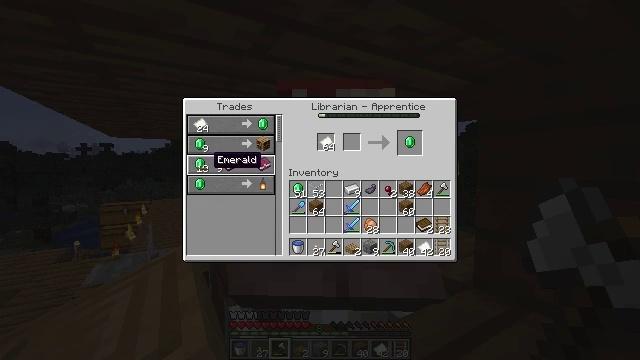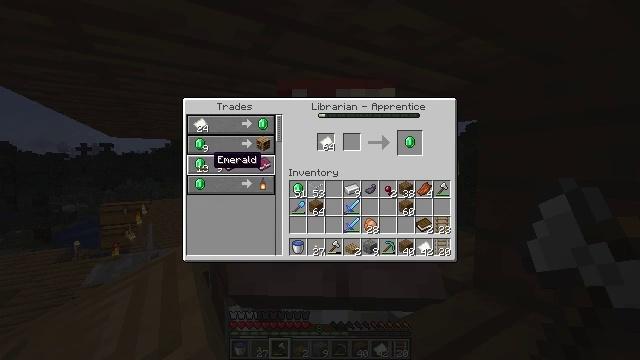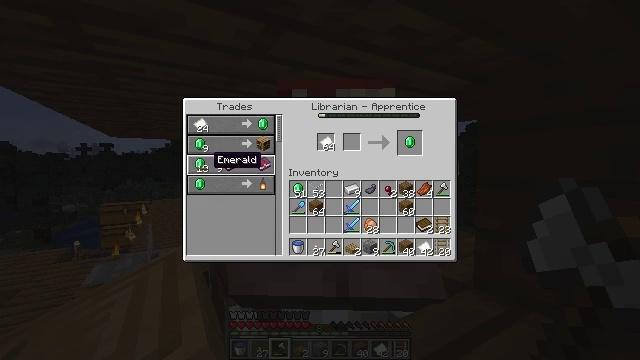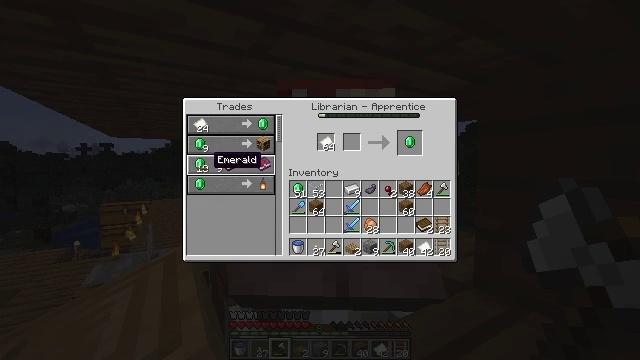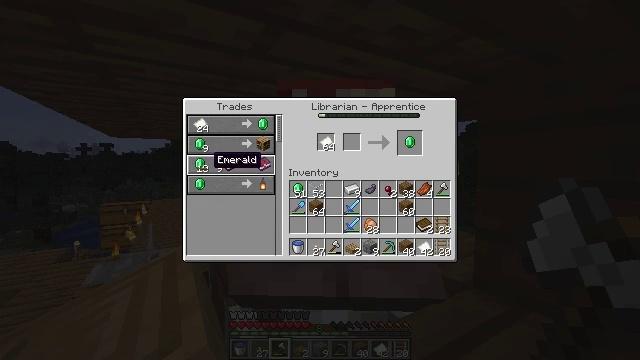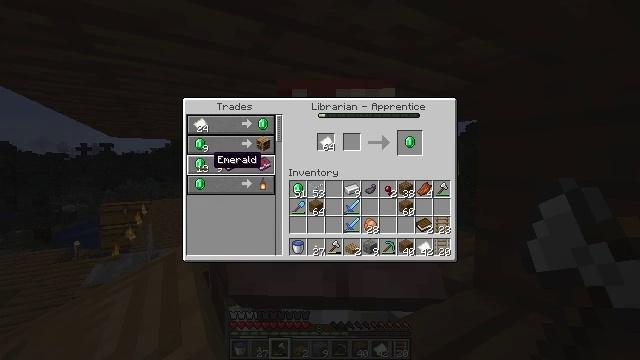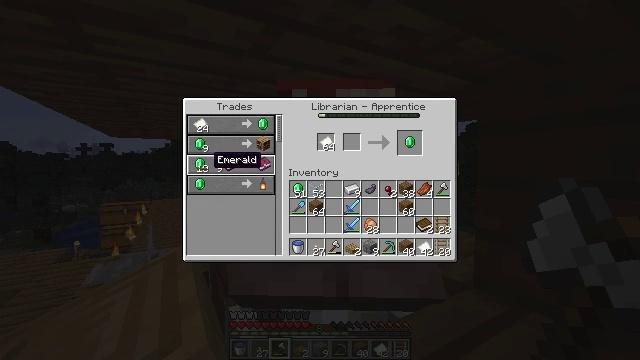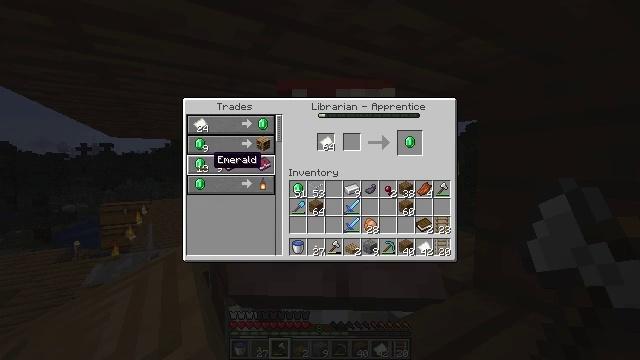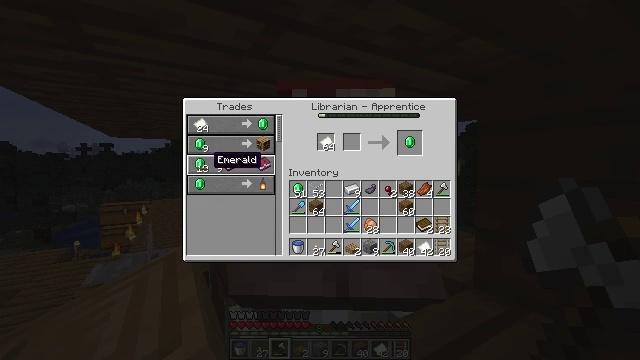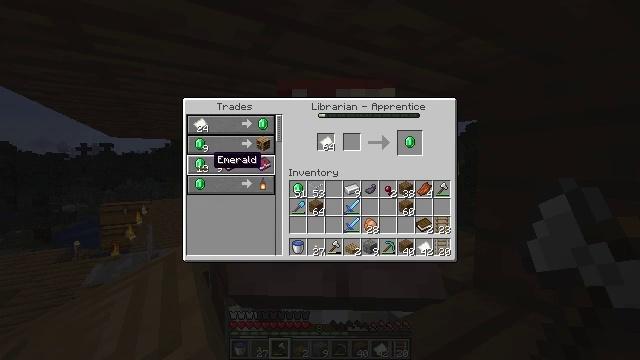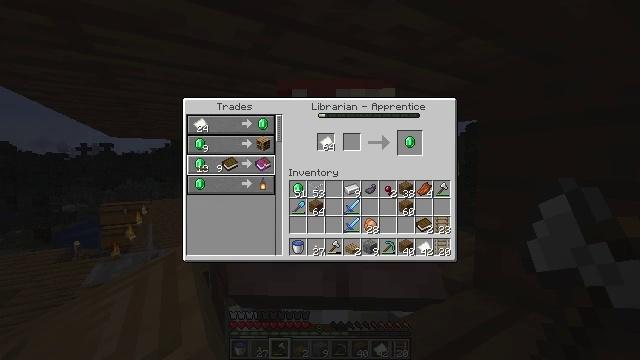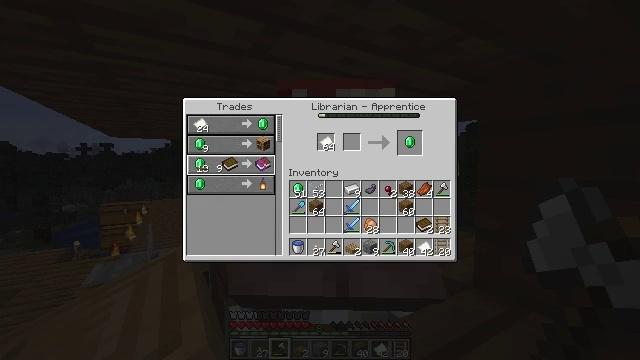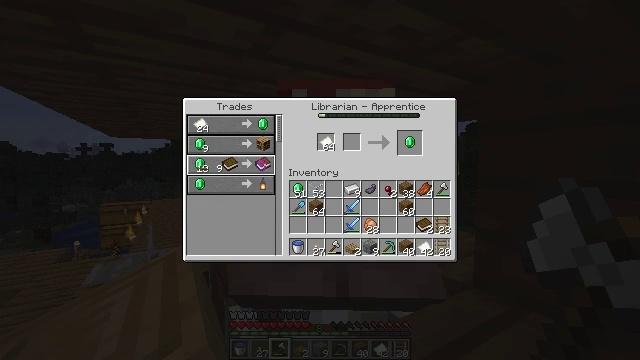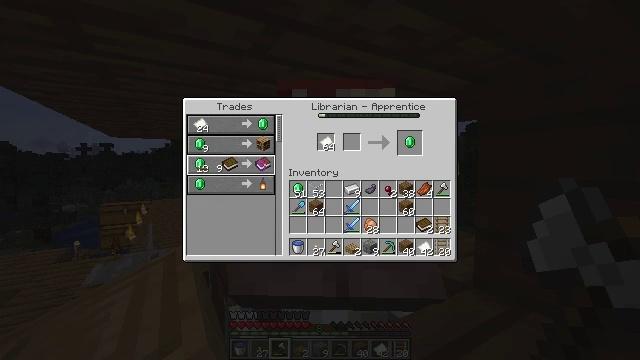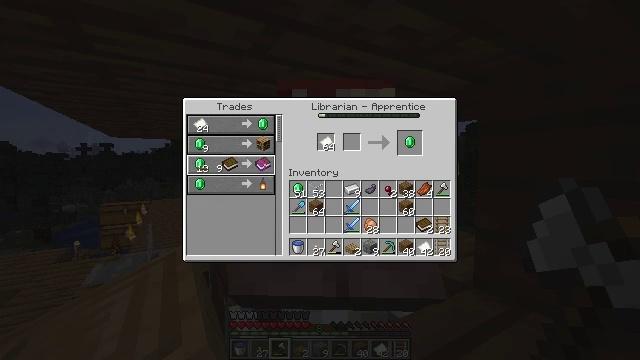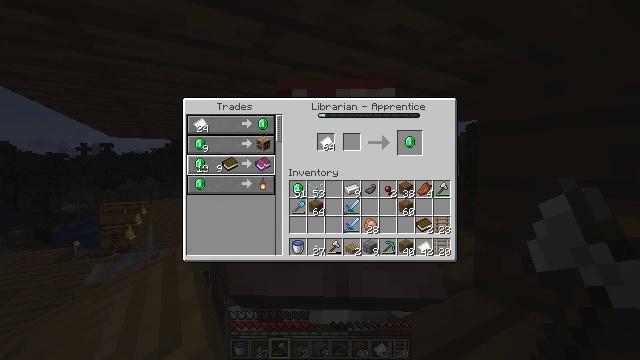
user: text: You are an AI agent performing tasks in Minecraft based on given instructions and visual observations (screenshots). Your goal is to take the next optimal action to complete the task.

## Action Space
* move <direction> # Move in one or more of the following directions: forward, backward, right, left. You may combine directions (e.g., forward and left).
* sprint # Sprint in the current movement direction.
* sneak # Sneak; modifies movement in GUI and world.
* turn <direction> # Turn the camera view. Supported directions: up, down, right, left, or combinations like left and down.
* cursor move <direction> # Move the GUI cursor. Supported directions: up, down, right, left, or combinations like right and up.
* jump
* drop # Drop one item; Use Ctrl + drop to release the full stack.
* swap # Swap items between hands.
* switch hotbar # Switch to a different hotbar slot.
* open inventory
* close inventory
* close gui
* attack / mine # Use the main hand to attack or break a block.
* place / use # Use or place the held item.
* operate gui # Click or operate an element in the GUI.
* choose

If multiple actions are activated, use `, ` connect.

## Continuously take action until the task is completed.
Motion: motion action
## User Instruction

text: Craft a lantern from iron nuggets and a torch.
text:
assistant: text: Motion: no_op
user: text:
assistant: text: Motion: no_op
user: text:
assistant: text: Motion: no_op
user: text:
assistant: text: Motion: no_op
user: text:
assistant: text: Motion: no_op
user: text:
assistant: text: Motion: no_op
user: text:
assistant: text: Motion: no_op
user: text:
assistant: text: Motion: no_op
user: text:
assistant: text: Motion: no_op
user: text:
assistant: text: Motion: no_op
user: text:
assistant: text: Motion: no_op
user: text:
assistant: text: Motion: no_op
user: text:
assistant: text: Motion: no_op
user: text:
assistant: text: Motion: no_op
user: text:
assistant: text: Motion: no_op
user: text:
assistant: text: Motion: no_op
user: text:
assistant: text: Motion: no_op
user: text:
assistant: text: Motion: no_op
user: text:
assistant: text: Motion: no_op
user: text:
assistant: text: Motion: no_op
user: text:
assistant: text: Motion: cursor move right
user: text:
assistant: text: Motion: no_op
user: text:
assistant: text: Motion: no_op
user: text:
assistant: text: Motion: no_op
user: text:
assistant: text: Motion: no_op
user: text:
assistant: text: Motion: cursor move right
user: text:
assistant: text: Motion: no_op
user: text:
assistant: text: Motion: no_op
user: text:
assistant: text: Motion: no_op
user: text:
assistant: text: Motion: no_op